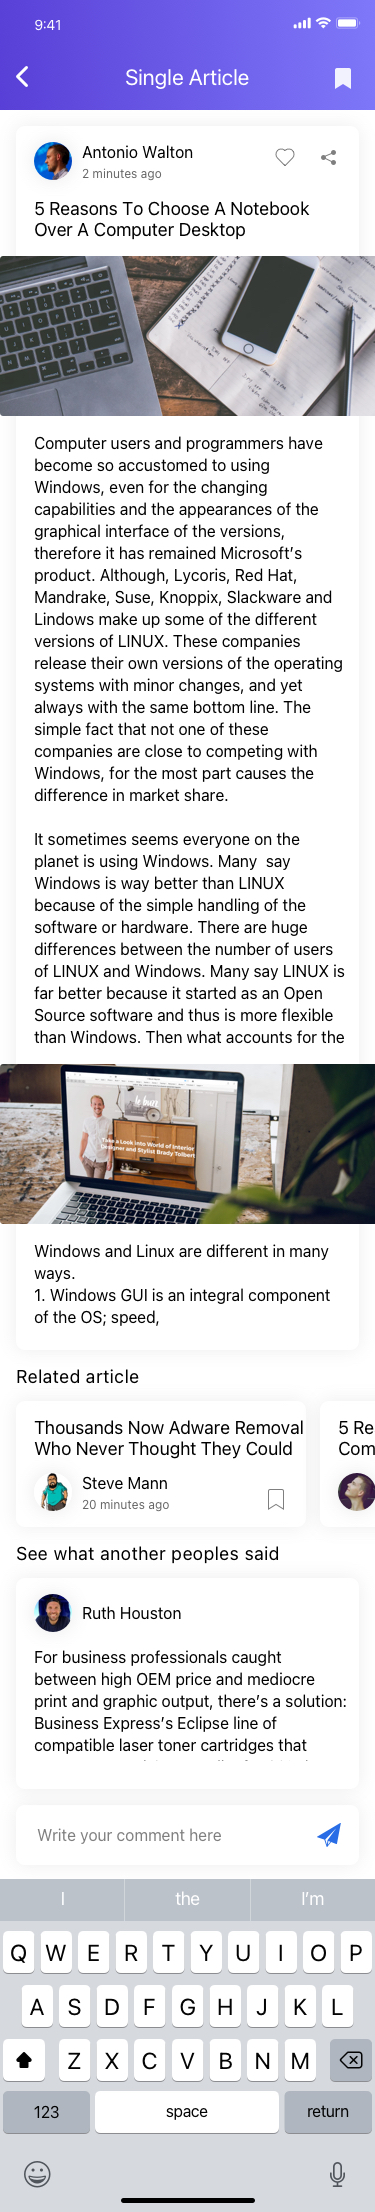
Text in this UI design:
Single Article
Antonio Walton
2 minutes ago
5 Reasons To Choose A Notebook Over A Computer Desktop
Computer users and programmers have become so accustomed to using Windows, even for the changing capabilities and the appearances of the graphical interface of the versions, therefore it has remained Microsoft’s product. Although, Lycoris, Red Hat, Mandrake, Suse, Knoppix, Slackware and Lindows make up some of the different versions of LINUX. These companies release their own versions of the operating systems with minor changes, and yet always with the same bottom line. The simple fact that not one of these companies are close to competing with Windows, for the most part causes the difference in market share.

It sometimes seems everyone on the planet is using Windows. Many  say Windows is way better than LINUX because of the simple handling of the software or hardware. There are huge differences between the number of users of LINUX and Windows. Many say LINUX is far better because it started as an Open Source software and thus is more flexible than Windows. Then what accounts for the enormous difference in market share between these two operating systems?

Windows and Linux are different in many ways.

1. Windows GUI is an integral component of the OS; speed, efficiency and reliability, while the Linux GUI is optional, are increased by running a server instance of Linux without a GUI, something that server versions of Windows simply can’t do. The nature of the Linux GUI makes remote administration of a Linux computer easier with a more natural feel than Windows computers.

2. The command prompts of the operating systems are very different. The command interpreters in the Windows 9x series are very similar to each other and the NT class versions of Windows also have similar command interpreters. There are, however differences between a Windows 9x command interpreter and one in an NT class flavor of Windows. Linux, like UNIX, also supports multiple command interpreters, but it usually uses BASH or “Bourne Again Shell”.

3. While you have to pay hundred’s of dollars for a new Windows version, you can just go download Linux. There’s no manuals or simple installers for the free version. Although there is quite a learning curve when utilizing the free package. There are some easy automated packages of Linux for low prices.

Microsoft’s “big con” is the supposed security issues with windows. Most spyware, adware and malicious files programs work with Windows just fine. In general you do not deal with these kinds of circumstances unless you are working with Windows. whereas Linux offers a strong protection, password protection for Windows can be bypassed with ease.

The software availability is the key to why Windows wins over Linux in this competition. Most software releases are already configured for Windows. If you chose to use Linux you must copy Windows with special software in order to use your windows based programs. You could always install Windows as a subsystem to Linux, this would take the administrative capabilities of Windows and allow them to funtion on Linux.

If Linux is ever to compete with Windows, it must become more user friendly and provide serious technical support.
Windows and Linux are different in many ways.
1. Windows GUI is an integral component of the OS; speed,
Related article
Steve Mann
20 minutes ago
Thousands Now Adware Removal
Who Never Thought They Could
5 Reasons To Purchase Desktop
Computers
Write your comment here
See what another peoples said
Ruth Houston
For business professionals caught between high OEM price and mediocre print and graphic output, there’s a solution: Business Express’s Eclipse line of compatible laser toner cartridges that meet or exceed OEM quality for 20% less than typical OEM price. While even brand name OEMs display “This cartridge may contain recycled components” on packaging, only Business Express, a leading U.S.-based toner cartridge remanufacturer, uses all new internal components on its Eclipse line of compatible toner cartridges, and offers a guaranty on the cartridge and printer.

To ensure the blackest blacks and sharpest colors on every print job, the Eclipse OEM-compatible toner cartridges use just premium toner and all new internal components on every remanufactured toner cartridge.

Because this includes a brand new photoelectric drum, primary charge roller, magnetic rollers, wiper and doctor blades, as well as seals and end foams to prevent leaking, each toner cartridge prints at optimum quality to the end of is life cycle. In contrast, lower quality toner cartridges and even some OEM brands may reuse internal components over and over, diminishing print quality and reliability.

Before Business Express ships any Eclipse toner cartridge, rigorous print tests are conducted to ensure quality. This includes a solid page of black and a series of halftones to make certain that text prints crisp and clear. Color tests of cyan, magenta, yellow, and black, including full solid prints and gradations, further ensure that up to 256,000 shades of color appear their best for photos, graphs, and other graphics.

“It’s untrue that remanufactured toner cartridges can’t as good as OEM or will void the warranty,” says Business Express owner Dean Gutch. “By law OEMs can’t force you to buy their brand any more than a car dealer can force you to buy their oil filter. We’re so certain that Eclipse toner cartridges will meet or exceed OEM print quality that we guaranty not only the cartridge but also the printer.”

Business Express remanufactures OEM-compatible laser toner cartridges for most major brands including Hewlett Packard, Minolta, Lexmark, and others. In addition to color and black and white toner cartridges, the company offers Magnetic Ink Character Recognition (MICR) toner cartridges, suitable by banks to print checks. They also build custom cartridges for those with special needs.

In addition to remanufacturing to satisfy the latest OEM microchip requirements, they ship nationally with next day delivery as well as internationally.